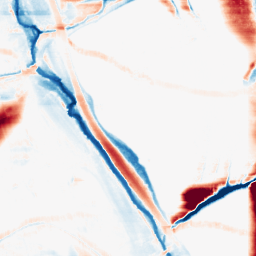
Category: morphological
Decomposition family: morphological_rect
Decomposition parameters: operation: average
width: 50
height: 10
Upsampling method: bilinear
Upsampling parameters: scale: 2
Upsampling scale: 2